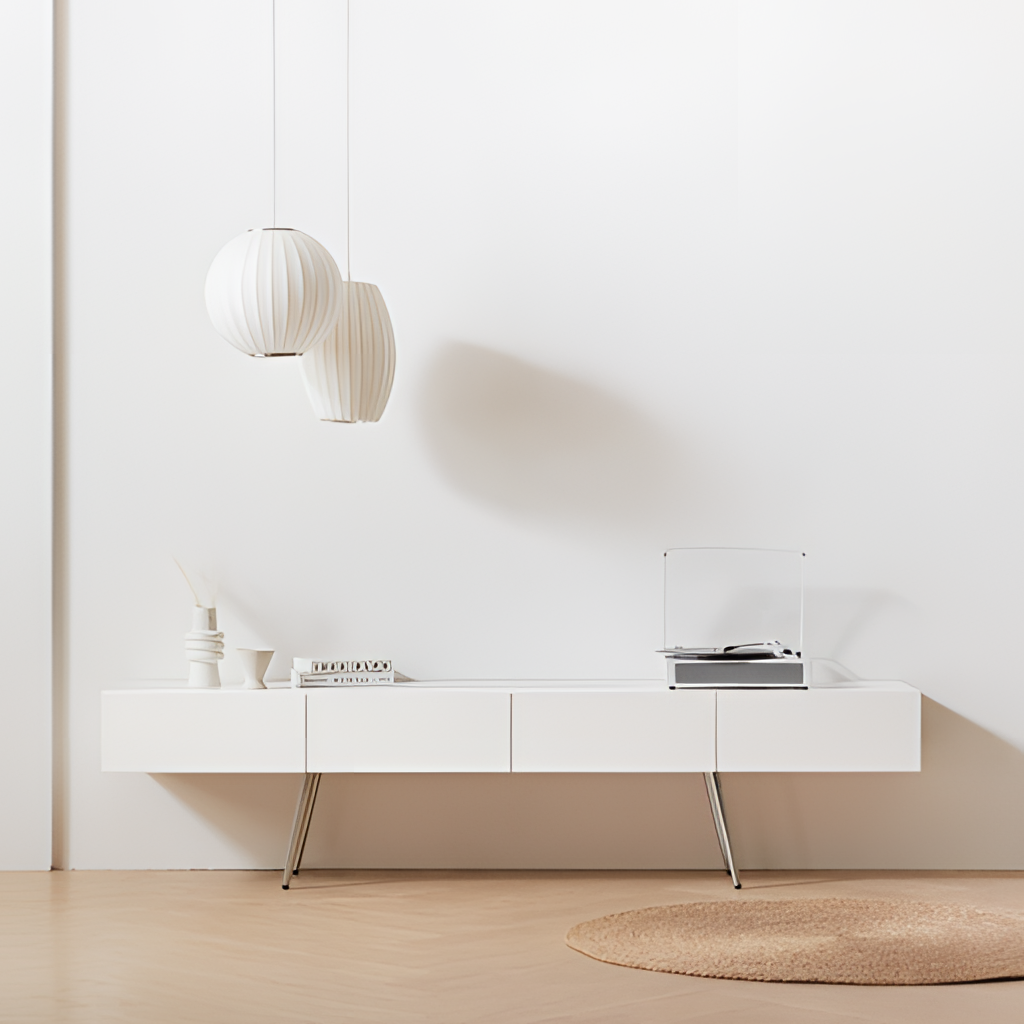
living room, wood console table, minimalist, beige wood flooring, with herringbone pattern, paint wallpaper, with solid pattern